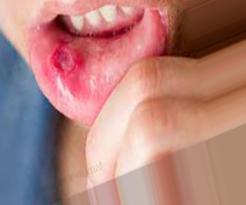
Condition: Mouth Ulcer